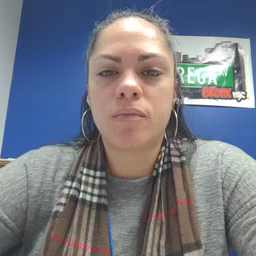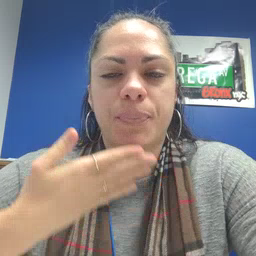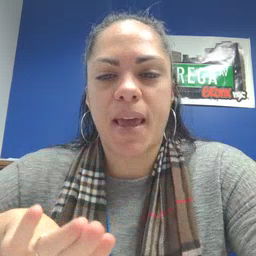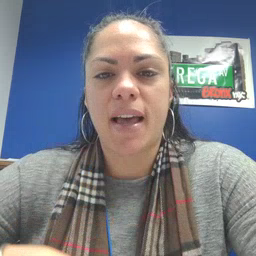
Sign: bad